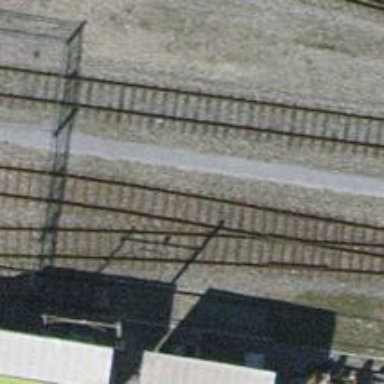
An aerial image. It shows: Preserved railway with siding service.